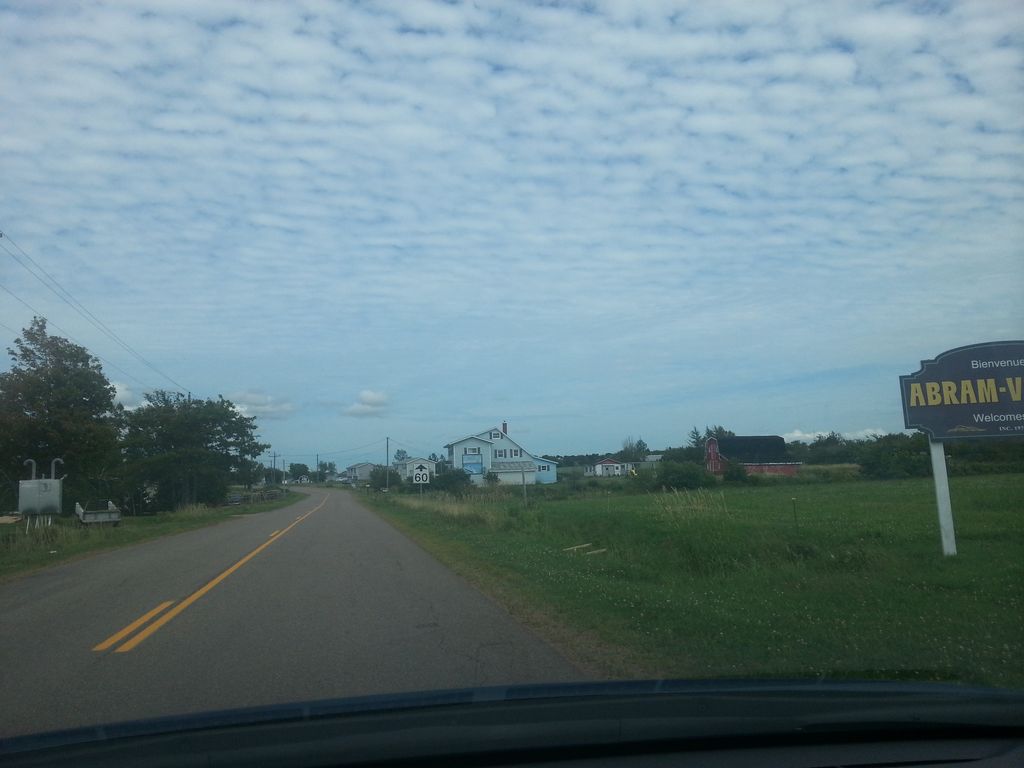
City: charlottetown